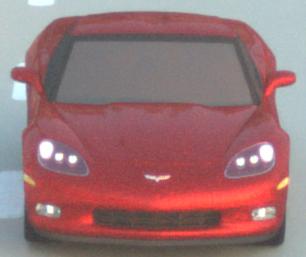
Make: Chevrolet
Model: Corvette Coupé
Detailed model: Corvette (C6) Coupé
Model produced from: 2005/02
Model produced until: 2008/03
Doors: 3
Color: red
Road condition: dry road
Daytime: sunrise or sunset
Contrast: medium contrast